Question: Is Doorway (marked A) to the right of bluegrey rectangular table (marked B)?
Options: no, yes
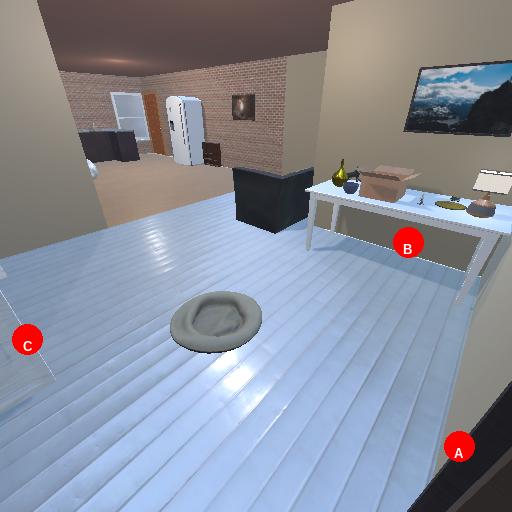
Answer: no